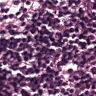
Metastatic tissue present: no